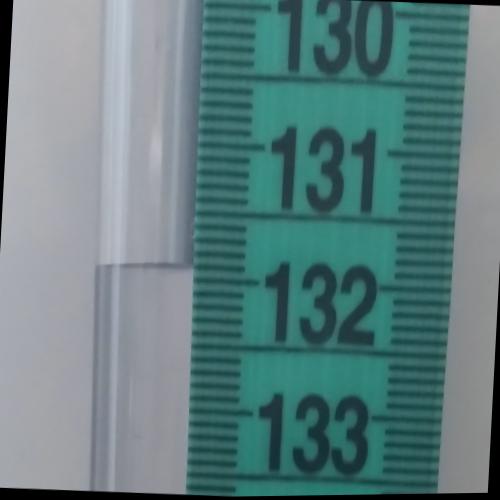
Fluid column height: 131.9 cm